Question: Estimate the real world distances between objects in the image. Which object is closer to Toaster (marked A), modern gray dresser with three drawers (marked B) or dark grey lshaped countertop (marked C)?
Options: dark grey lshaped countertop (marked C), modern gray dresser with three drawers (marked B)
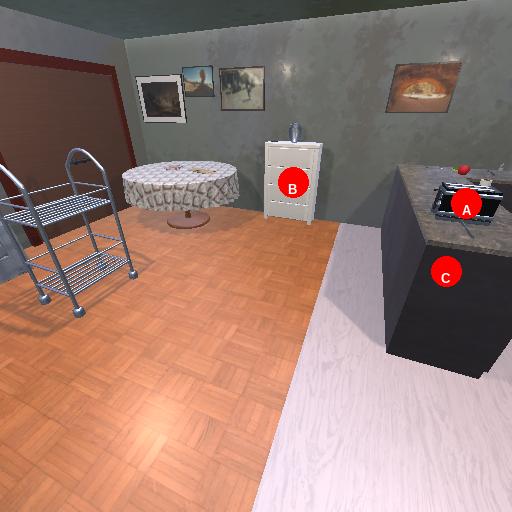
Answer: dark grey lshaped countertop (marked C)